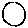
Label: circle